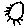
Label: sun